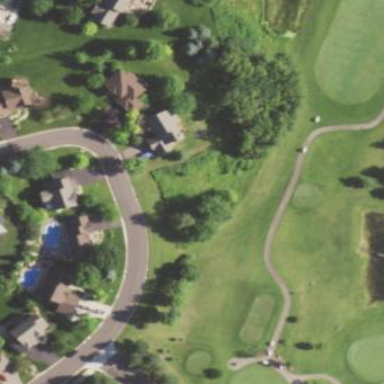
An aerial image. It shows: Rough area on grassy golf course.